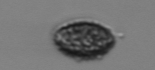
Label: Pseudochattonella_farcimen